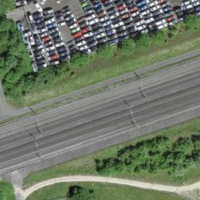
EUNIS habitat code: 57
Species observed at this site:
Knautia arvensis